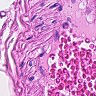
Metastatic tissue present: no